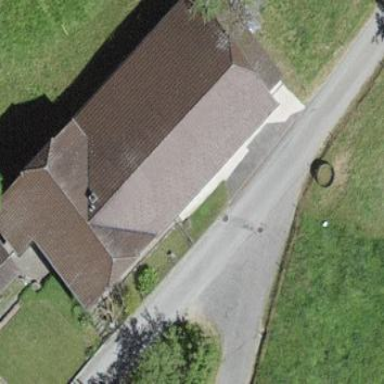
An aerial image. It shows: Farm building.